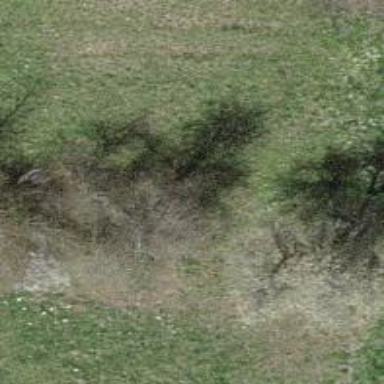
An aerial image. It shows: Single tag "natural: tree."